Group 1:
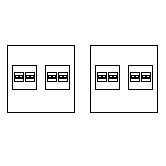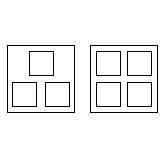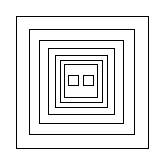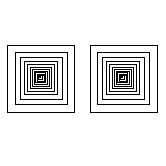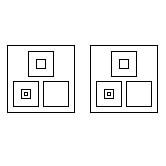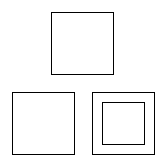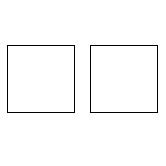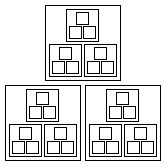
Group 2:
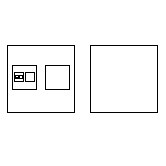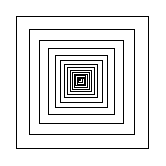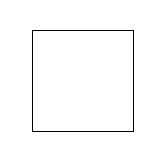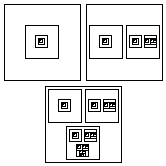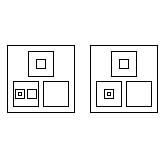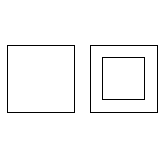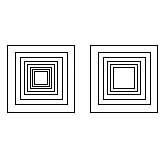
Rule separating the two groups: Two of the same kind within in one region vs. not so.
Concepts: fractal, nesting, recursion, self-reference
Author: Aaron David Fairbanks